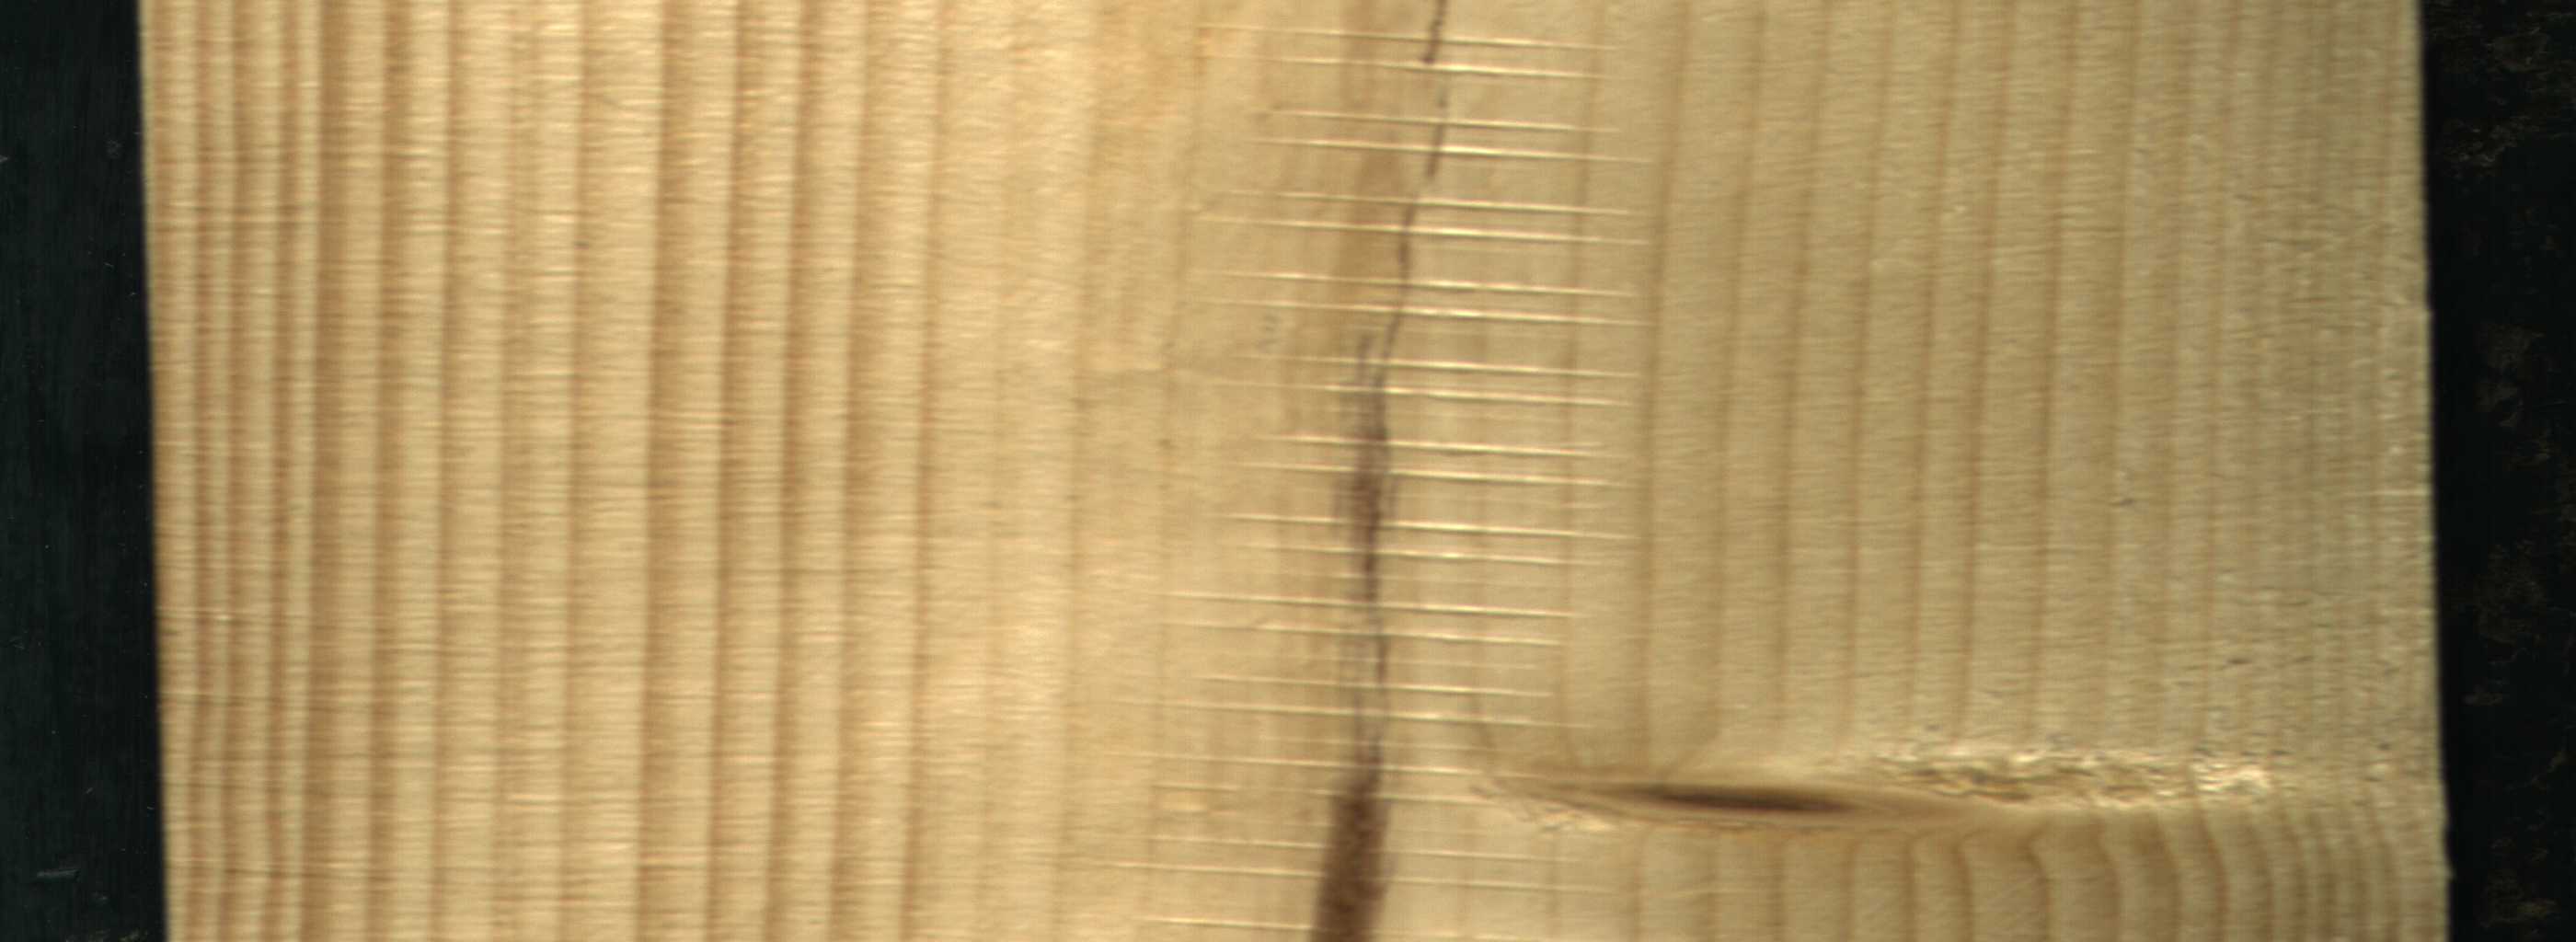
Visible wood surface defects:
Marrow
Crack
Live_Knot